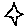
Label: star